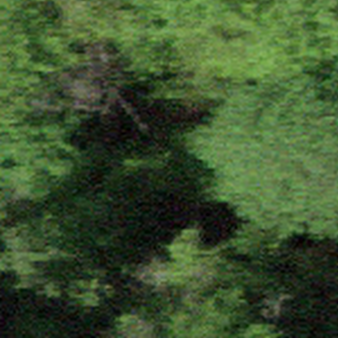
Label: other